Question: I'm trying to call a function when I know it's adress and parameters.
But I keep getting crashes:

Now I'm wondering if my code is right or the main program of which I don't have the source too just doesn't support such calls?
This is my code:
'''
///////////////////////////////////////////////////////
// From "amx.c", part of the PAWN language runtime:
// http://code.google.com/p/pawnscript/source/browse/trunk/amx/amx.c
ucell GetPlayerPosAddress = NULL;
cell GetPlayerPosPositionData[5] = {4*sizeof(cell),NULL,NULL,NULL,NULL};
AMX FakeAMX;
typedef cell AMX_NATIVE_CALL n_GetPlayerPos( AMX* amx, cell* params );
n_GetPlayerPos* func_GetPlayerPos = NULL;
int GetPlayerPos(int playerid,float *x,float *y,float *z)
{
GetPlayerPosPositionData[1] = playerid;
func_GetPlayerPos(&FakeAMX,GetPlayerPosPositionData);
*x = GetPlayerPosPositionData[2];
*y = GetPlayerPosPositionData[3];
*z = GetPlayerPosPositionData[4];
return 1;
}
///////////////////////////////////////////////////////
PLUGIN_EXPORT int PLUGIN_CALL AmxLoad( AMX *amx )
{
//Code from sscanf2.5, [PAWN]SSCANF Author: Y_Less
int
num,
idx;
// Operate on the raw AMX file, don't use the amx_ functions to avoid issues
// with the fact that we've not actually finished initialisation yet. Based
// VERY heavilly on code from "amx.c" in the PAWN runtime library.
AMX_HEADER *
hdr = (AMX_HEADER *)amx->base;
AMX_FUNCSTUB *
func;
num = NUMENTRIES(hdr, natives, libraries);
for (idx = 0; idx != num; ++idx)
{
func = GETENTRY(hdr, natives, idx);
if (!strcmp("GetPlayerPos", GETENTRYNAME(hdr, func)))
{
GetPlayerPosAddress = func->address;
FakeAMX.data = NULL;
FakeAMX.base = (unsigned char*)&GetPlayerPosAddress;
n_GetPlayerPos* func_GetPlayerPos = (n_GetPlayerPos*)GetPlayerPosAddress;
std::cout << "GetPlayerPos Found!" << std::endl;
break;
}
}
//end sscanf cut
return 1;
}
'''
What I bsicly want to achieve with this code is that I want to call an AMX function, but not from a AMX script but from the DLL in which this code is located.
Do you see any mistakes in my code or is it specific to the AMX stuff?
I do get "GetPlayerPos address found!" message.
This is how I call the function:
'''
float X;
float Y;
float Z;
GetPlayerPos(playerid,&X,&Y,&Z);
'''
This are the definitions and structures:
'''
/* calling convention for native functions */
#if !defined AMX_NATIVE_CALL
#define AMX_NATIVE_CALL
#endif
#if defined __GNUC__
#define PACKED __attribute__((packed))
#else
#define PACKED
#endif
struct tagAMX;
typedef cell (AMX_NATIVE_CALL *AMX_NATIVE)(struct tagAMX *amx, cell *params);
typedef int (AMXAPI *AMX_CALLBACK)(struct tagAMX *amx, cell index,
cell *result, cell *params);
typedef int (AMXAPI *AMX_DEBUG)(struct tagAMX *amx);
/* The AMX structure is the internal structure for many functions. Not all
* fields are valid at all times; many fields are cached in local variables.
*/
typedef struct tagAMX {
unsigned char _FAR *base PACKED; /* points to the AMX header plus the code, optionally also the data */
unsigned char _FAR *data PACKED; /* points to separate data+stack+heap, may be NULL */
AMX_CALLBACK callback PACKED;
AMX_DEBUG debug PACKED; /* debug callback */
/* for external functions a few registers must be accessible from the outside */
cell cip PACKED; /* instruction pointer: relative to base + amxhdr->cod */
cell frm PACKED; /* stack frame base: relative to base + amxhdr->dat */
cell hea PACKED; /* top of the heap: relative to base + amxhdr->dat */
cell hlw PACKED; /* bottom of the heap: relative to base + amxhdr->dat */
cell stk PACKED; /* stack pointer: relative to base + amxhdr->dat */
cell stp PACKED; /* top of the stack: relative to base + amxhdr->dat */
int flags PACKED; /* current status, see amx_Flags() */
/* user data */
long usertags[AMX_USERNUM] PACKED;
void _FAR *userdata[AMX_USERNUM] PACKED;
/* native functions can raise an error */
int error PACKED;
/* passing parameters requires a "count" field */
int paramcount;
/* the sleep opcode needs to store the full AMX status */
cell pri PACKED;
cell alt PACKED;
cell reset_stk PACKED;
cell reset_hea PACKED;
cell sysreq_d PACKED; /* relocated address/value for the SYSREQ.D opcode */
#if defined JIT
/* support variables for the JIT */
int reloc_size PACKED; /* required temporary buffer for relocations */
long code_size PACKED; /* estimated memory footprint of the native code */
#endif
} PACKED AMX;
/* The AMX_HEADER structure is both the memory format as the file format. The
* structure is used internaly.
*/
typedef struct tagAMX_HEADER {
int32_t size PACKED; /* size of the "file" */
uint16_t magic PACKED; /* signature */
char file_version PACKED; /* file format version */
char amx_version PACKED; /* required version of the AMX */
int16_t flags PACKED;
int16_t defsize PACKED; /* size of a definition record */
int32_t cod PACKED; /* initial value of COD - code block */
int32_t dat PACKED; /* initial value of DAT - data block */
int32_t hea PACKED; /* initial value of HEA - start of the heap */
int32_t stp PACKED; /* initial value of STP - stack top */
int32_t cip PACKED; /* initial value of CIP - the instruction pointer */
int32_t publics PACKED; /* offset to the "public functions" table */
int32_t natives PACKED; /* offset to the "native functions" table */
int32_t libraries PACKED; /* offset to the table of libraries */
int32_t pubvars PACKED; /* the "public variables" table */
int32_t tags PACKED; /* the "public tagnames" table */
int32_t nametable PACKED; /* name table */
} PACKED AMX_HEADER;
#define USENAMETABLE(hdr) ((hdr)->defsize==sizeof(AMX_FUNCSTUBNT))
#define NUMENTRIES(hdr,field,nextfield) (unsigned)(((hdr)->nextfield - (hdr)->field) / (hdr)->defsize)
#define GETENTRY(hdr,table,index) (AMX_FUNCSTUB *)((unsigned char*)(hdr) + (unsigned)(hdr)->table + (unsigned)index*(hdr)->defsize)
#define GETENTRYNAME(hdr,entry) (USENAMETABLE(hdr) ? (char *)((unsigned char*)(hdr) + (unsigned)((AMX_FUNCSTUBNT*)(entry))->nameofs) : ((AMX_FUNCSTUB*)(entry))->name)
'''
This is how the function "looks like" which is in the program:
'''
// native GetPlayerPos(playerid, &Float:x, &Float:y, &Float:z)
static cell AMX_NATIVE_CALL n_GetPlayerPos(AMX *amx, cell *params)
{
CHECK_PARAMS(4);
cell* cptr;
amx_GetAddr(amx, params[2], &cptr);
*cptr = amx_ftoc(pPlayer->m_vecPos.X);
amx_GetAddr(amx, params[3], &cptr);
*cptr = amx_ftoc(pPlayer->m_vecPos.Y);
amx_GetAddr(amx, params[4], &cptr);
*cptr = amx_ftoc(pPlayer->m_vecPos.Z);
return 1;
}
'''
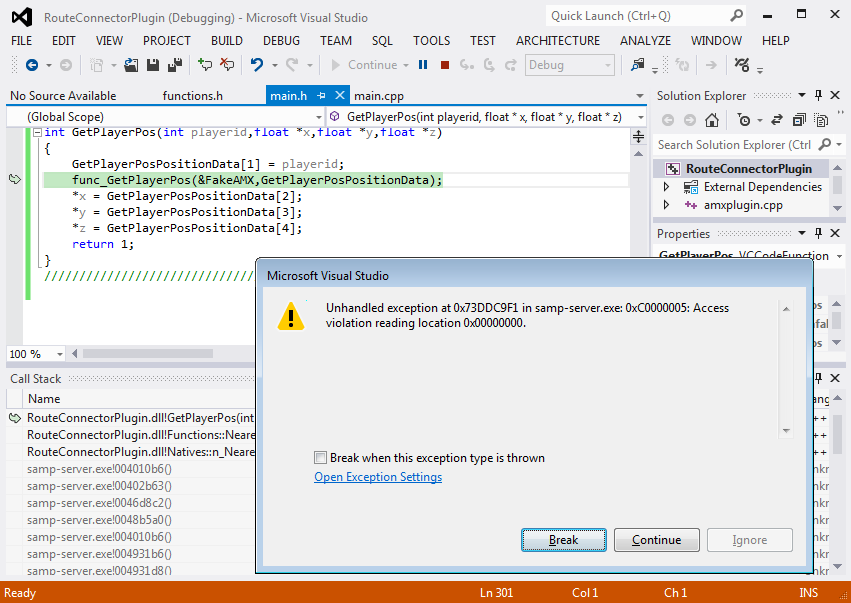
Answer: it looks like the 'func_GetPlayerPos' function pointer is NULL. Did you ever set it?